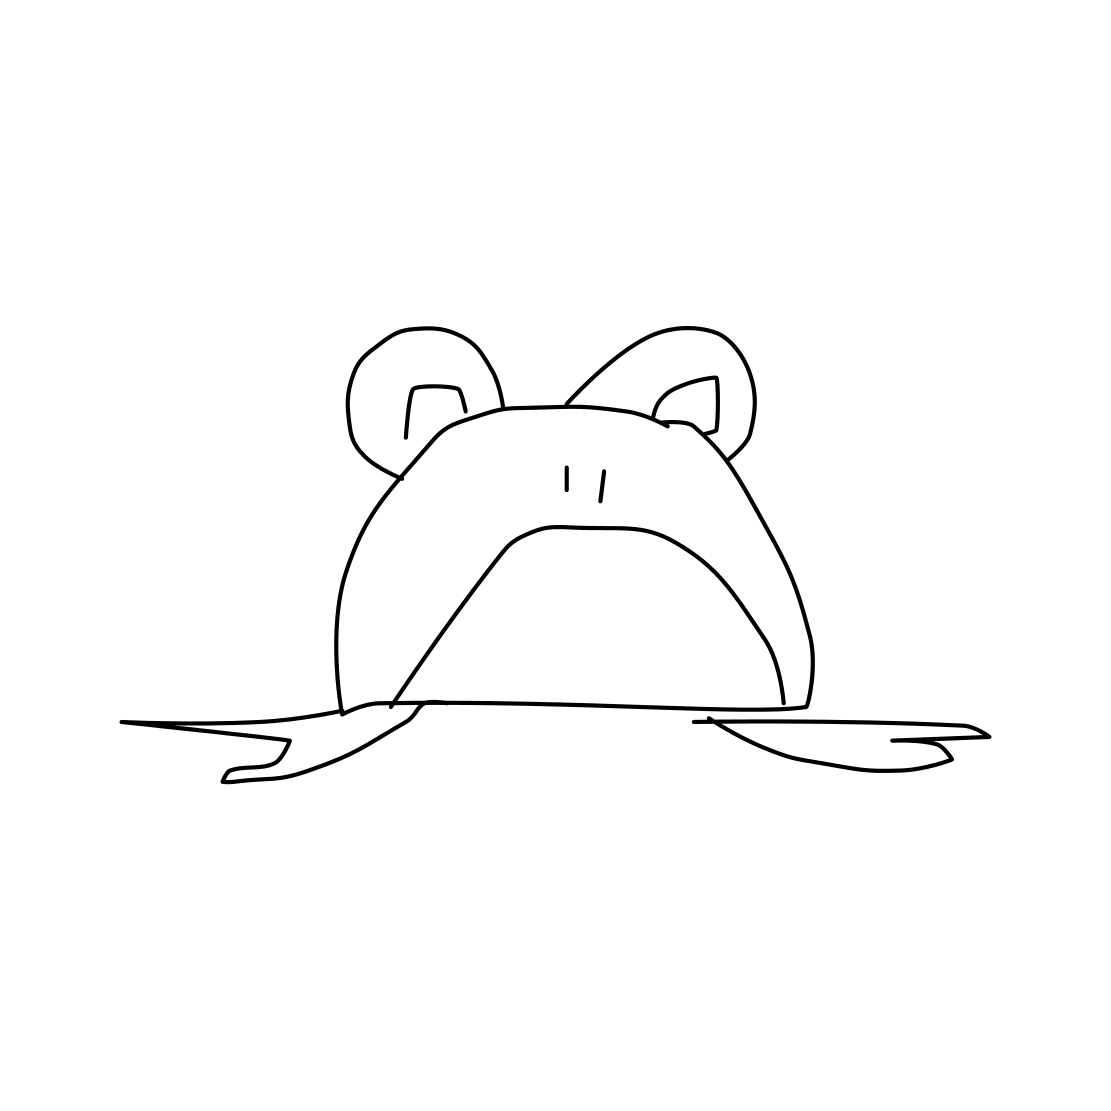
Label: frog